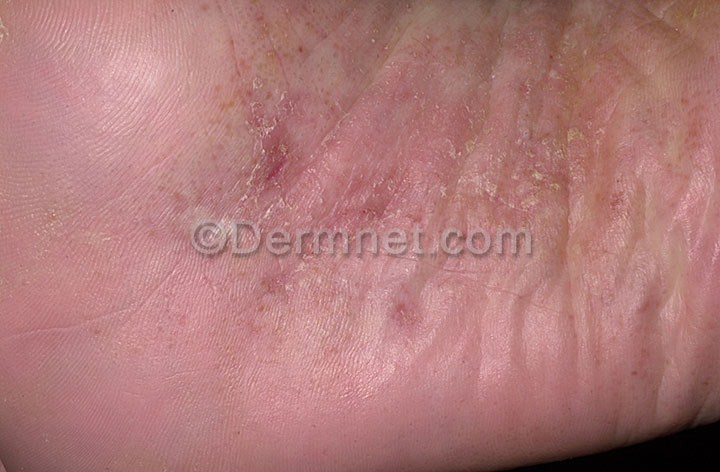
Disease: Eczema Photos